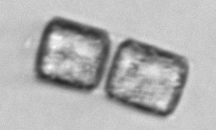
Label: Lauderia_annulata